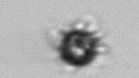
Label: Ciliophora